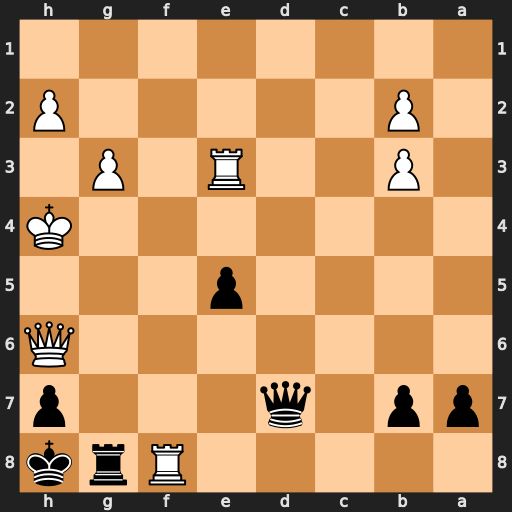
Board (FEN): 5Rrk/pp1q3p/7Q/4p3/7K/1P2R1P1/1P5P/8
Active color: b
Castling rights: -
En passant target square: -
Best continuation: Qg4#